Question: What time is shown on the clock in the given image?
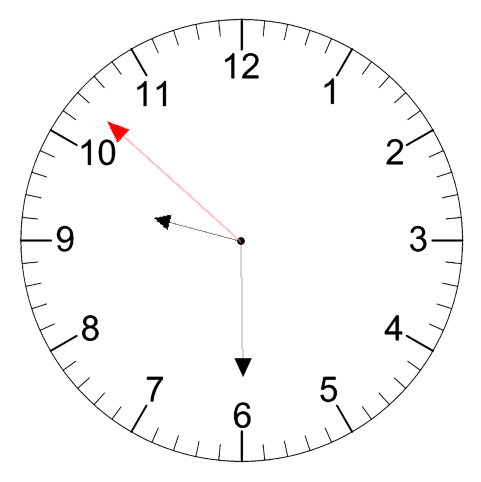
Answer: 09:29:52